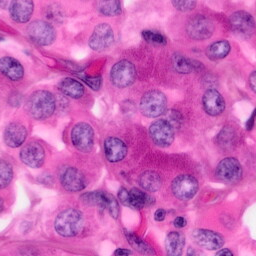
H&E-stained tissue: Pancreatic